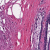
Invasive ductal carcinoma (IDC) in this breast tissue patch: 0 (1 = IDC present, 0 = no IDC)